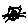
Label: cat